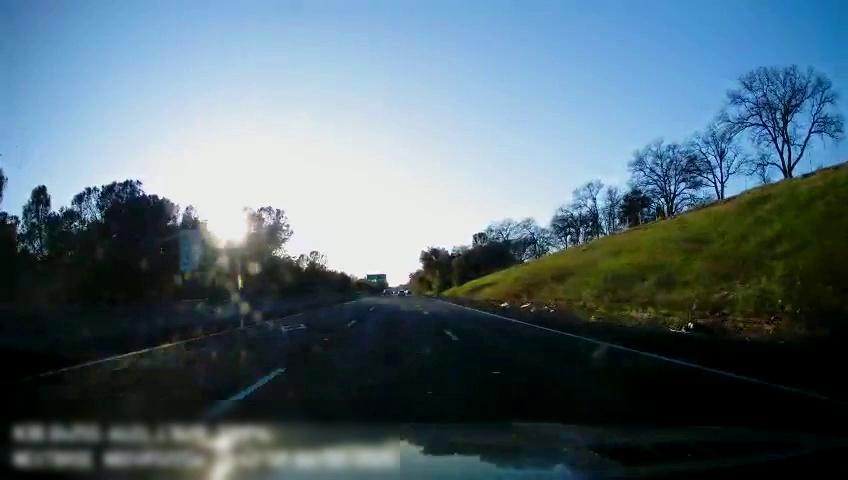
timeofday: Day
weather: Cloudy
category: Drivable Space
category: Vehicles | SUV
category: Vehicles | Car
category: Lanes | Alternate Lane
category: Lanes | Current Lane
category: Lanes | Current Lane
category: Lanes | Alternate Lane
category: Traffic | Signs
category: Traffic | Signs